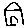
Label: house